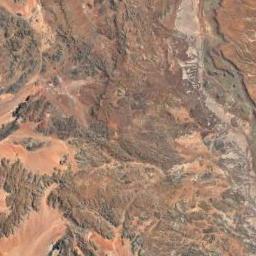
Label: mountain